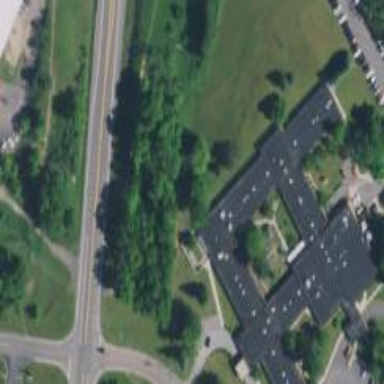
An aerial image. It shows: Nursing home building.